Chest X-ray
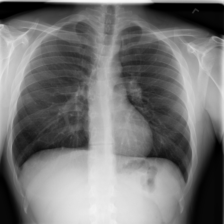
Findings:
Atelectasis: negative
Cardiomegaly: negative
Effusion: negative
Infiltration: negative
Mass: negative
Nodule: negative
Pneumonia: negative
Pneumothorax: negative
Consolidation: negative
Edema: negative
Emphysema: negative
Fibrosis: negative
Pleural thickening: negative
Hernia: negative